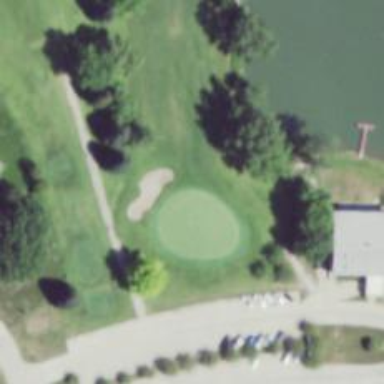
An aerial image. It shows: Golf hole.